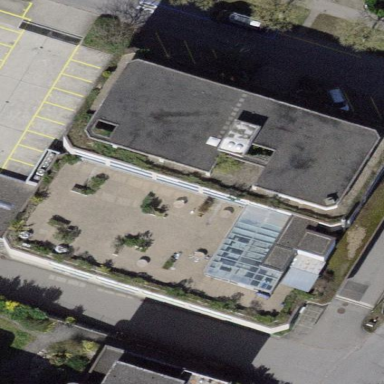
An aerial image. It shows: Office building.